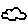
Label: cloud